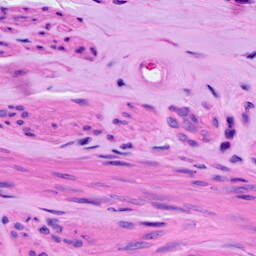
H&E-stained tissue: Ovarian